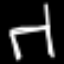
Label: chair